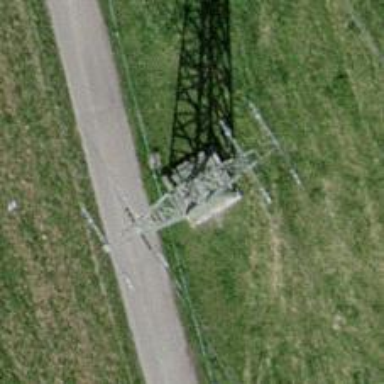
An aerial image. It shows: Power line is depicted.